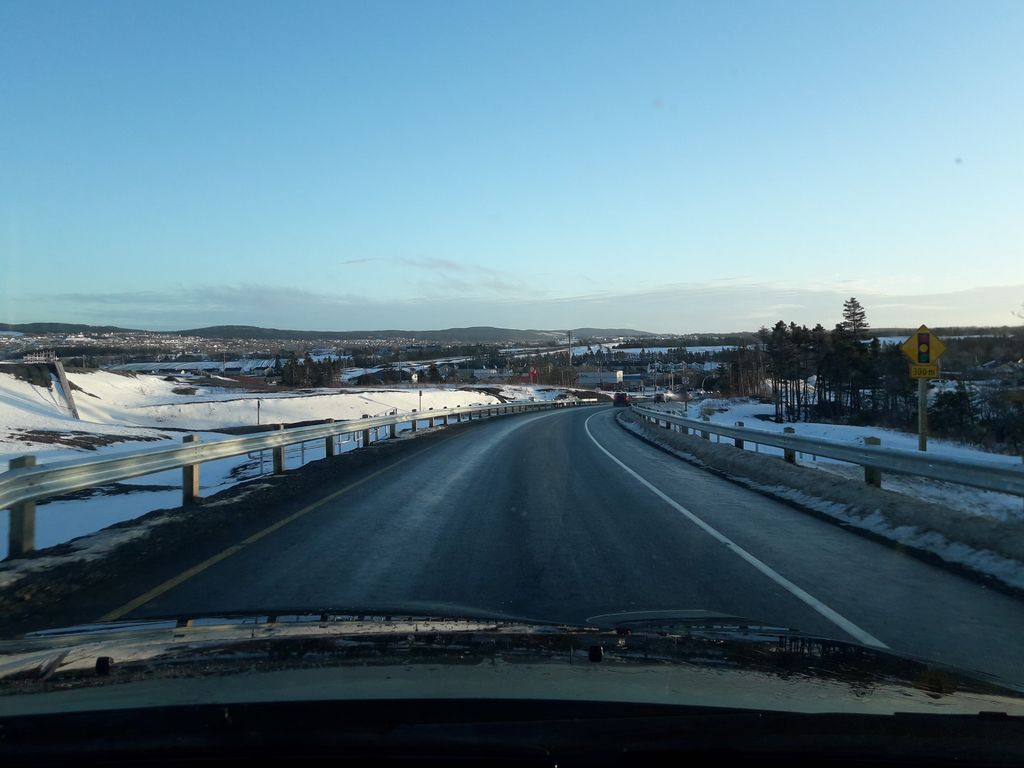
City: st_johns